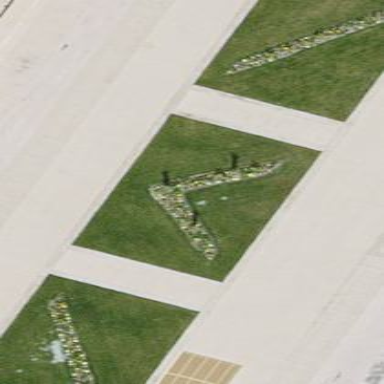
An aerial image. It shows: Flowerbed.